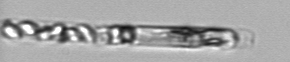
Label: Guinardia_delicatula_TAG_internal_parasite